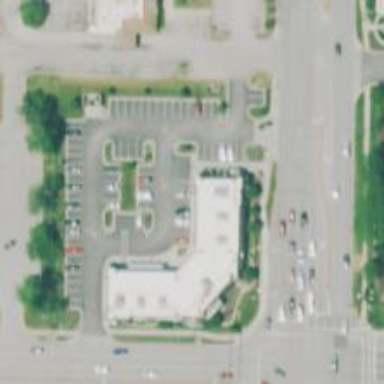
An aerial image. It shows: Parking space.